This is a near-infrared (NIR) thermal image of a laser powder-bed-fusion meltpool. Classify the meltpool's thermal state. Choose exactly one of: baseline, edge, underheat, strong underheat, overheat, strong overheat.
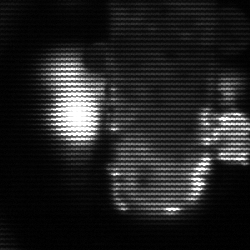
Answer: strong underheat